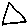
Label: triangle